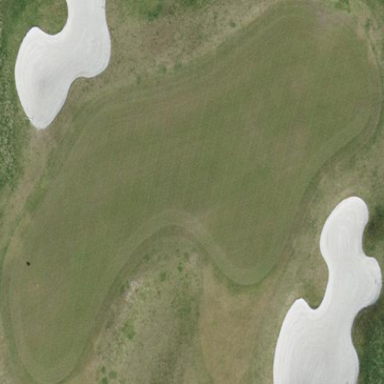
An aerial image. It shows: Picturesque green golfing area with grass land use.